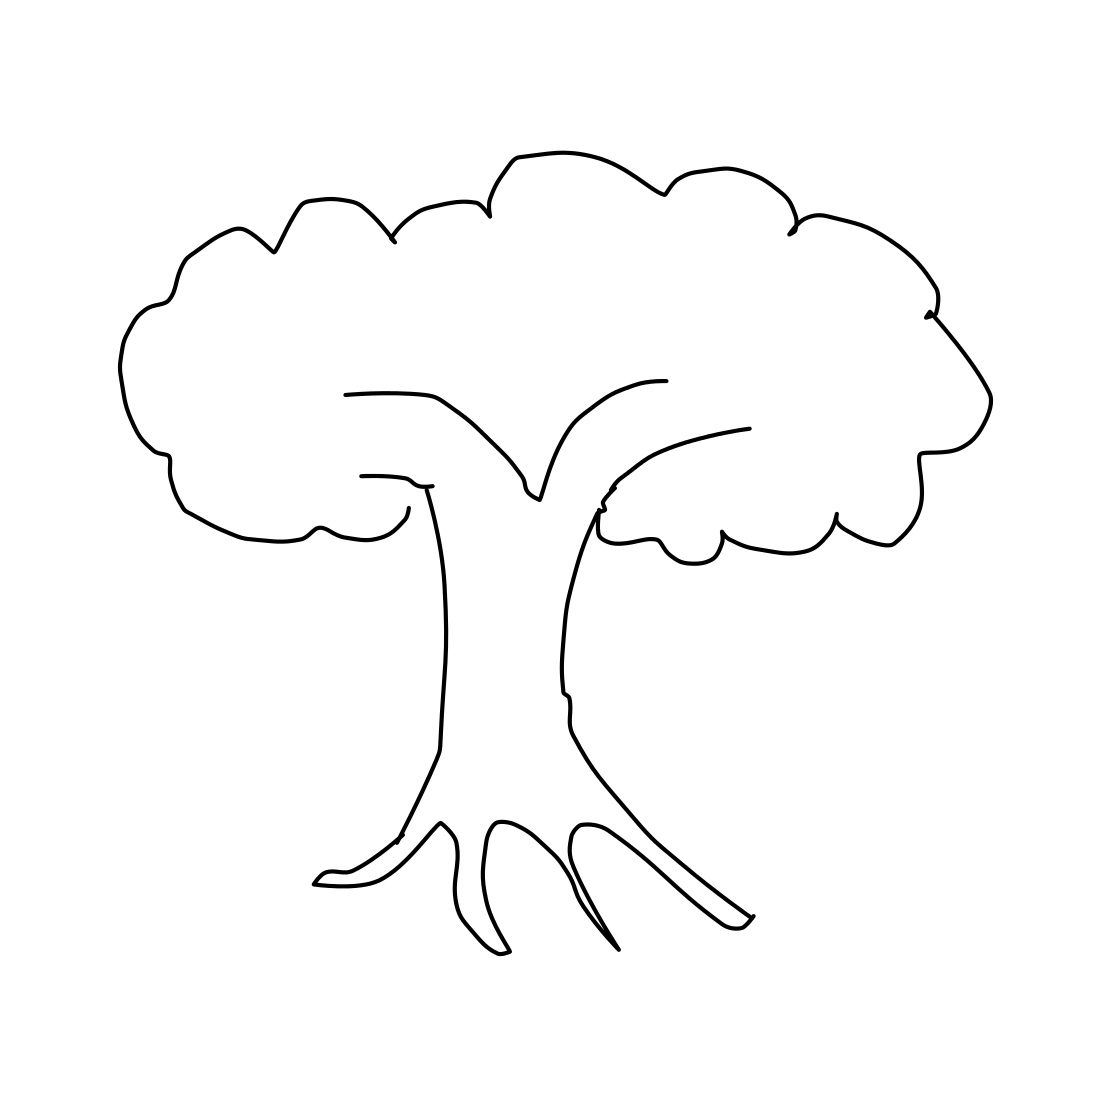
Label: tree